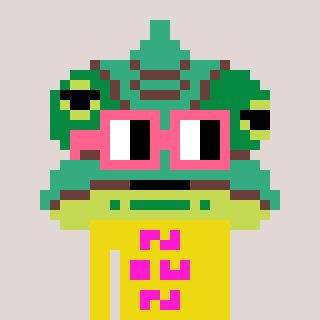
a pixel art character with square pink glasses, a chameleon-shaped head and a yellow-colored body on a warm background